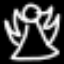
Label: angel